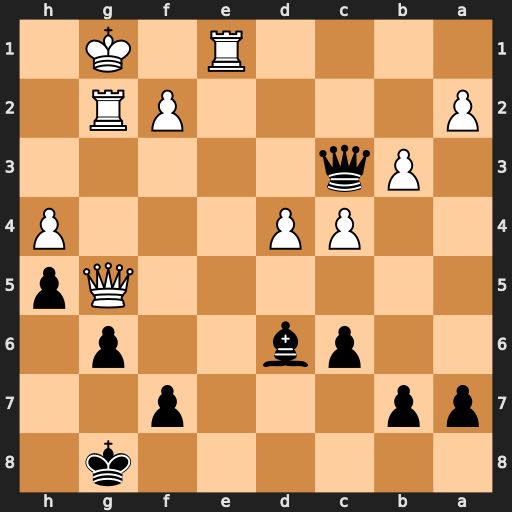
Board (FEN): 6k1/pp3p2/2pb2p1/6Qp/2PP3P/1Pq5/P4PR1/4R1K1
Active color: b
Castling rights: -
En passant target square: -
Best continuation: Qxe1#